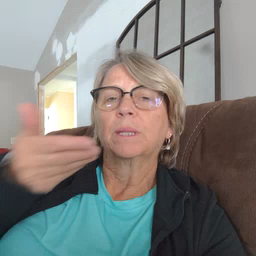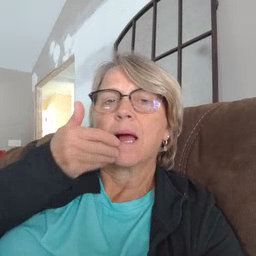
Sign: pizza